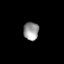
Tissue: lung
Cell type: T cells
Senescence score: 0.2313
Nuclear area (px): 274
Mean DAPI intensity: 151.135